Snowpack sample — Buffalo Mountain, Silverthorne, Colorado, USA (1/25/25, 10:11 AM MST)
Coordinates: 39.6222, -106.1139
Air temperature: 22 °F
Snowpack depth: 110 cm
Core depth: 30 cm
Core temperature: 42.8 °F
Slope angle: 12°, slope face: 102°
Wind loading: high
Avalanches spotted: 0
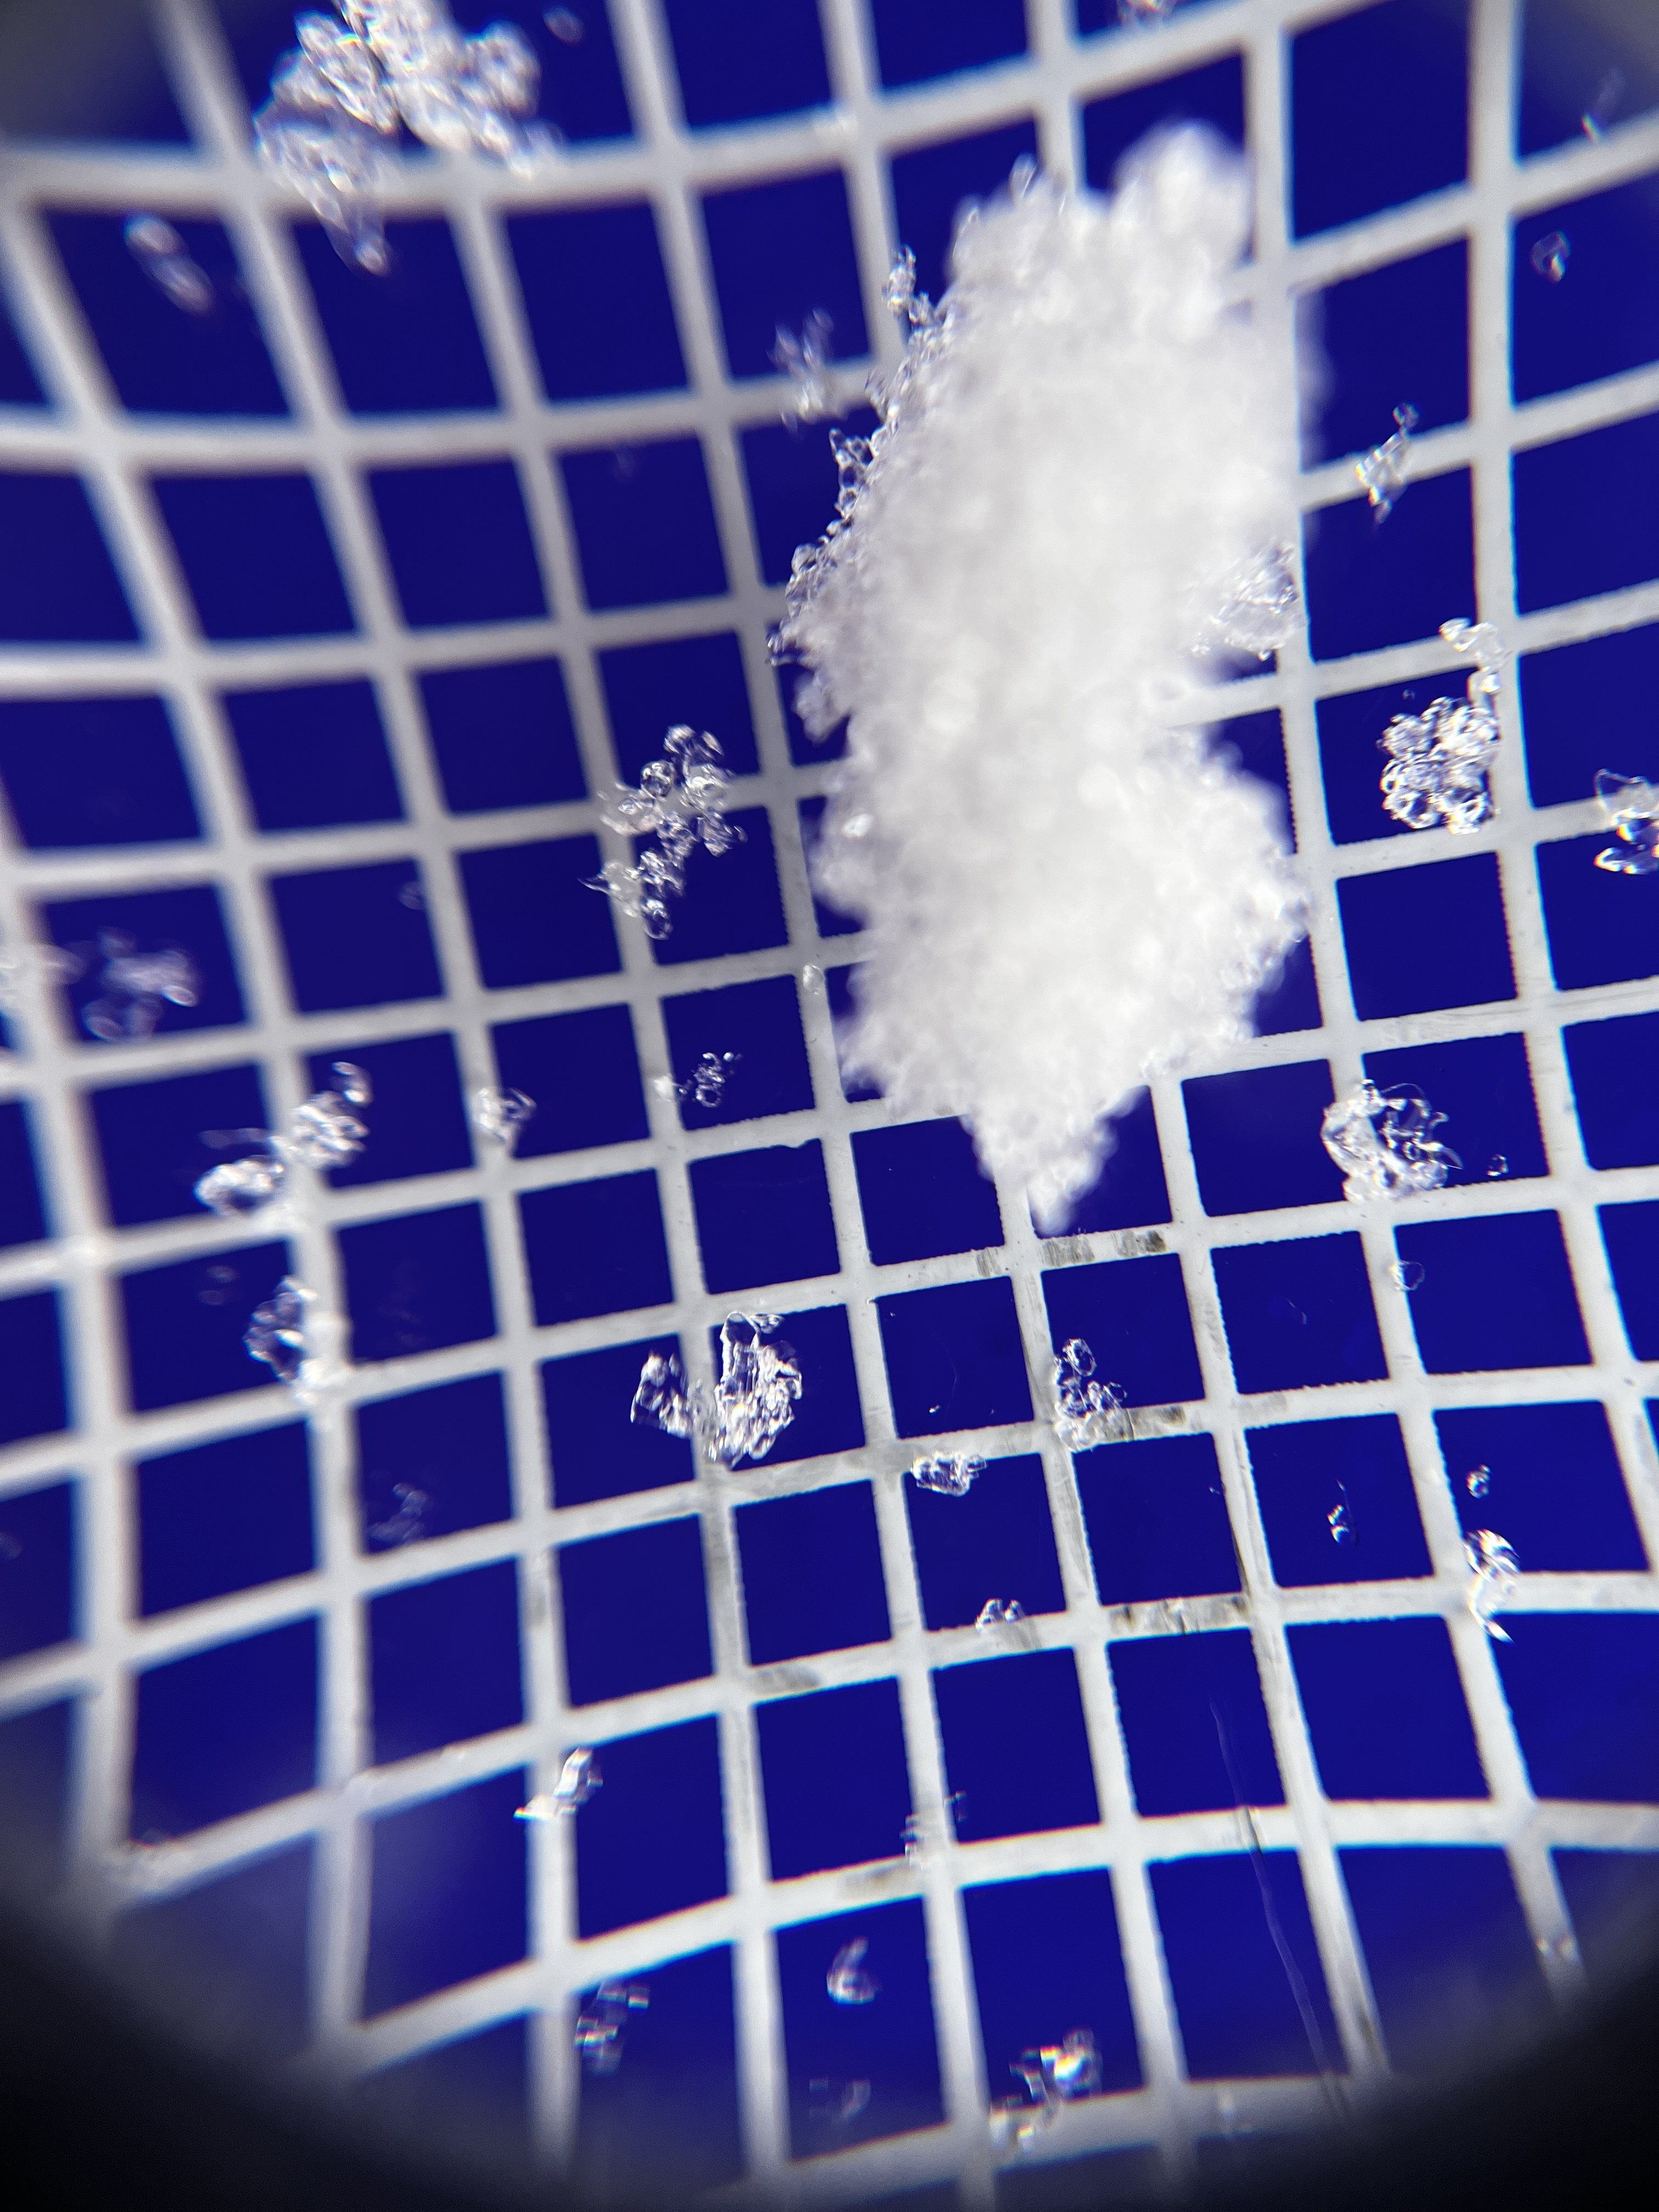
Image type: magnified_profile
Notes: No avalanches nearby, collected on the outskirts of a fire break 15 meters from the treeline, on way to Buffalo and Red Mountain